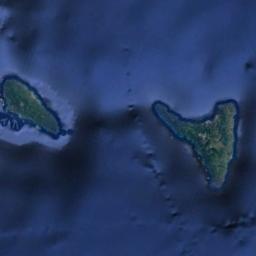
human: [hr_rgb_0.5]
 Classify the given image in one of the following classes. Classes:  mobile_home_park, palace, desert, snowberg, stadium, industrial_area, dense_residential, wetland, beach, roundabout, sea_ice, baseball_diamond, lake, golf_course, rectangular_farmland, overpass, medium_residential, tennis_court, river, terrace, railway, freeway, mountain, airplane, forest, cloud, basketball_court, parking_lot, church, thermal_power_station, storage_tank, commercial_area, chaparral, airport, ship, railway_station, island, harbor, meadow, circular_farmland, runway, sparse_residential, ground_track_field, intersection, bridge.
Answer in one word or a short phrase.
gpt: island